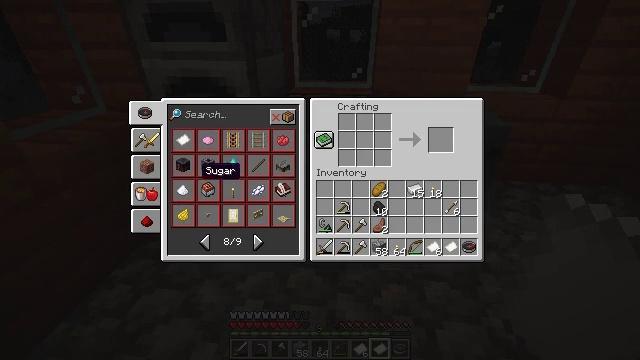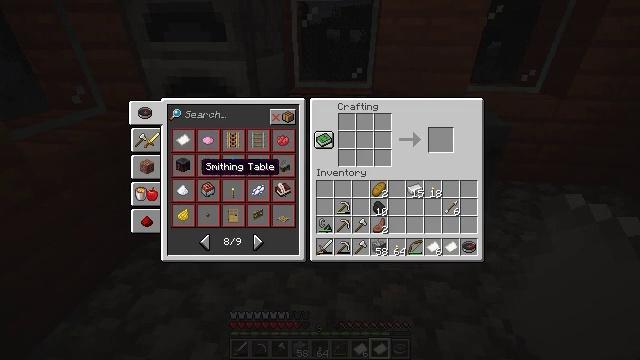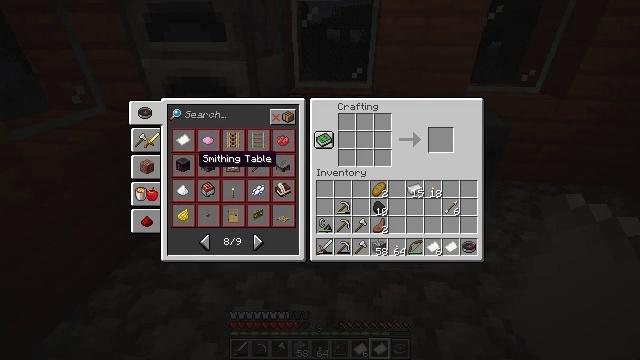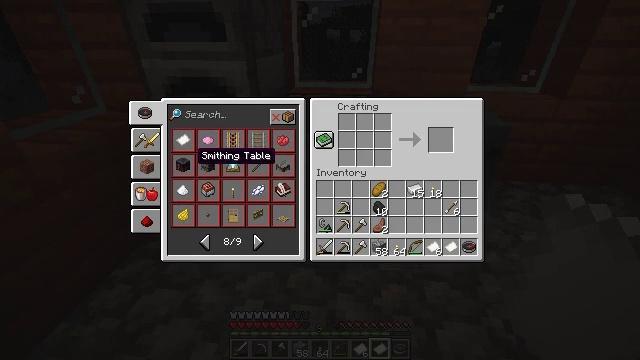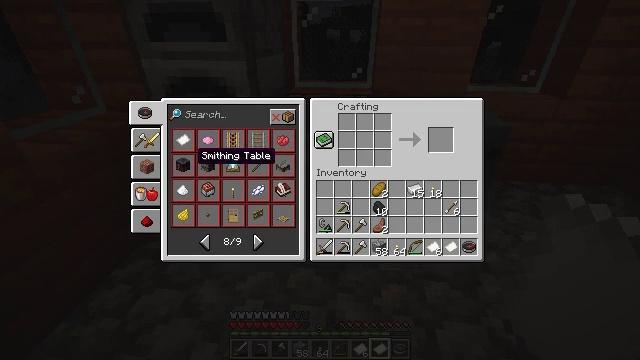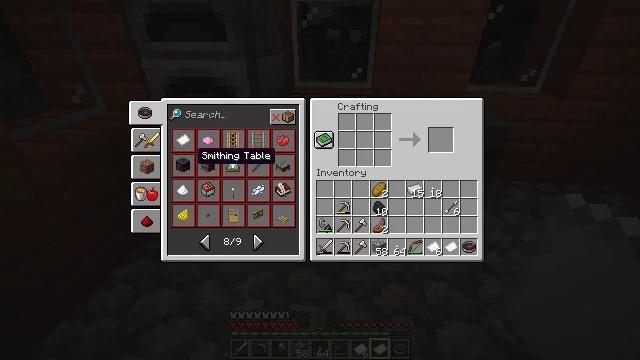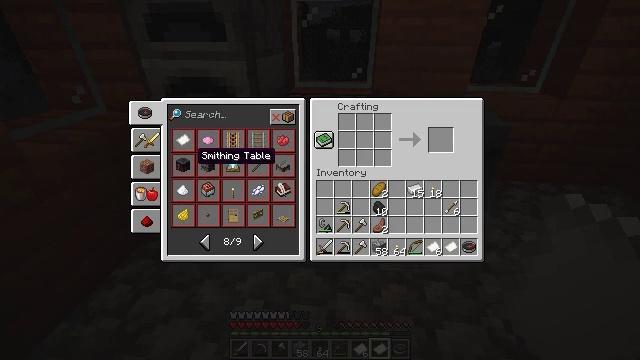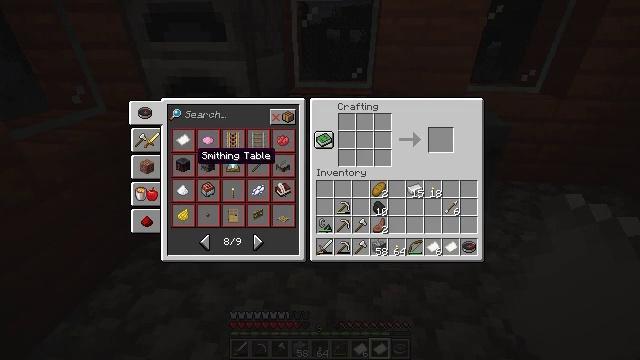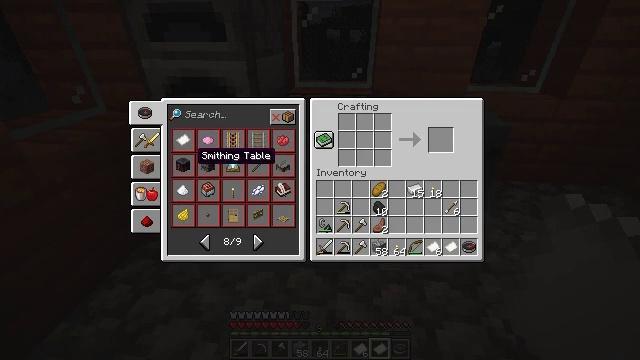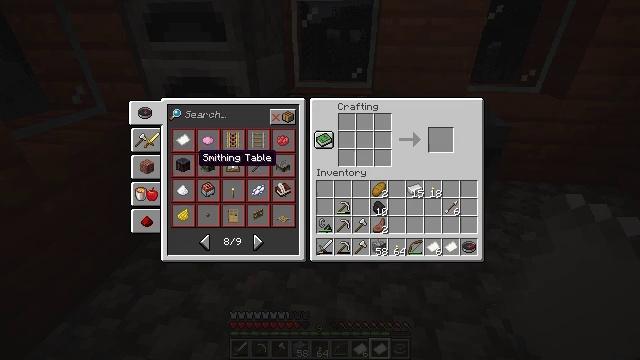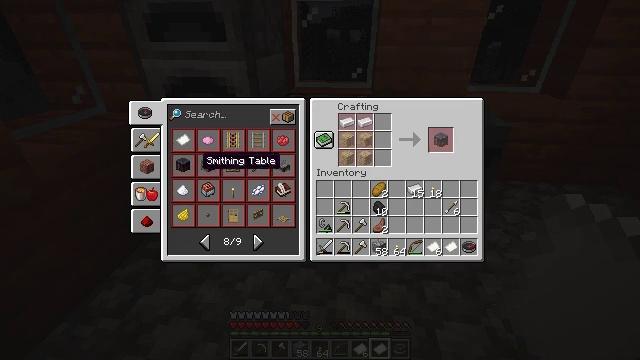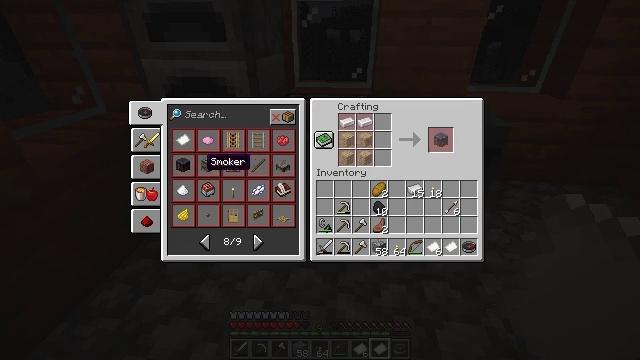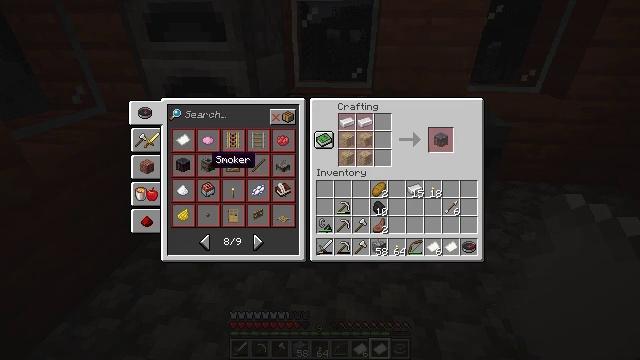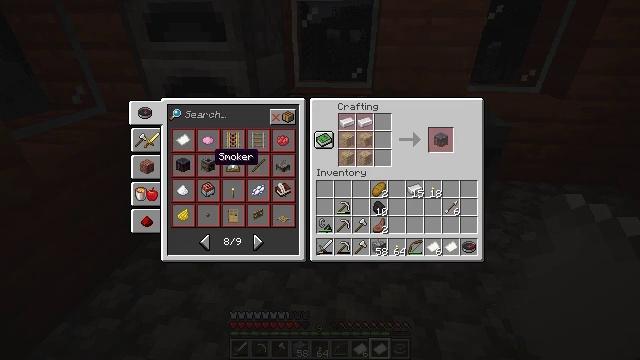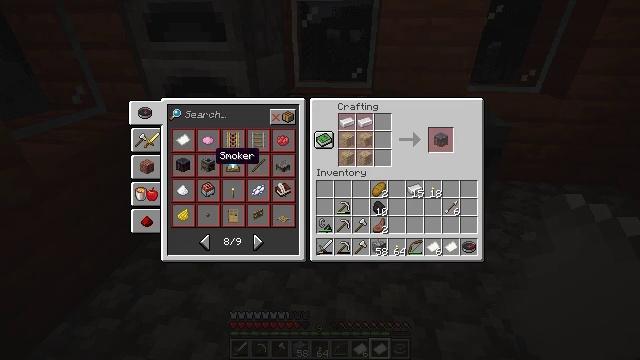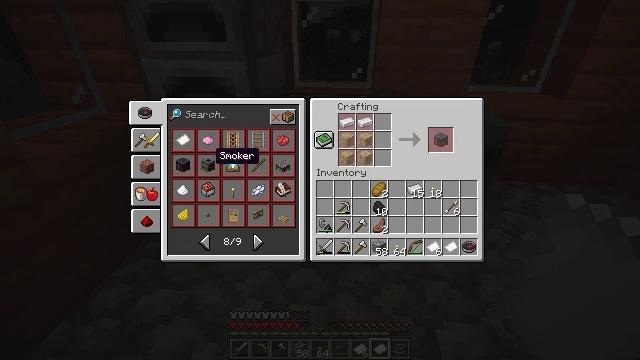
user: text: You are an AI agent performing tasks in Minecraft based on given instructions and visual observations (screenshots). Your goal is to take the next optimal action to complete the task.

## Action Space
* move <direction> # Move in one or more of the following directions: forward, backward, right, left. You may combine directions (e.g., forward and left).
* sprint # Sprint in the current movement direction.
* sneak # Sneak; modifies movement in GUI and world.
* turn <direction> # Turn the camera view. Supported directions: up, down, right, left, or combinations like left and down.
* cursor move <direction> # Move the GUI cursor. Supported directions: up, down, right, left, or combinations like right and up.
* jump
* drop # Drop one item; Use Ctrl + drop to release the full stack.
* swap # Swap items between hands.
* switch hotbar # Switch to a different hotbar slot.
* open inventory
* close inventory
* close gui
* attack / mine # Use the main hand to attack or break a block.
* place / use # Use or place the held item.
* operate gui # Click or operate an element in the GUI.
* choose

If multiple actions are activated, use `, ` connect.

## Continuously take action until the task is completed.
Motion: motion action
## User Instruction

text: Interact with the crafting table to craft a stonecutter.
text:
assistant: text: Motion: no_op
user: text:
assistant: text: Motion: turn up
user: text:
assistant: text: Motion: no_op
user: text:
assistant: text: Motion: no_op
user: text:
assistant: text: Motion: attack / mine
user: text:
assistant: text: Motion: attack / mine
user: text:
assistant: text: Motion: attack / mine
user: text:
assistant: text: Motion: attack / mine
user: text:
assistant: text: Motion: no_op
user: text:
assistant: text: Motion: no_op
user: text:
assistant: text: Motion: no_op
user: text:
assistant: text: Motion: no_op
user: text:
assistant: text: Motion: no_op
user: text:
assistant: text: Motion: no_op
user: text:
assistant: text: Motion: no_op
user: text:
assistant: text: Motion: no_op
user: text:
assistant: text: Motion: no_op
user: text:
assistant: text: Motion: no_op
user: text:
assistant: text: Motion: no_op
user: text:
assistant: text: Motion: attack / mine
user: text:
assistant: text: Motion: attack / mine
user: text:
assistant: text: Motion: attack / mine
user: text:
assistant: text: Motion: no_op
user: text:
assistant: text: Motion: no_op
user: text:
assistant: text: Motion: no_op
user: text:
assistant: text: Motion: no_op
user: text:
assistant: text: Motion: no_op
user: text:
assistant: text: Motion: turn right and down
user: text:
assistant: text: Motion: turn right
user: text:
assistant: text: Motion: no_op